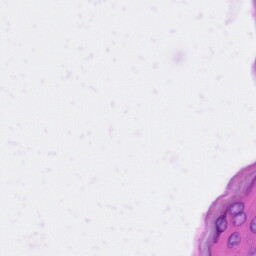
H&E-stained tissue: Skin